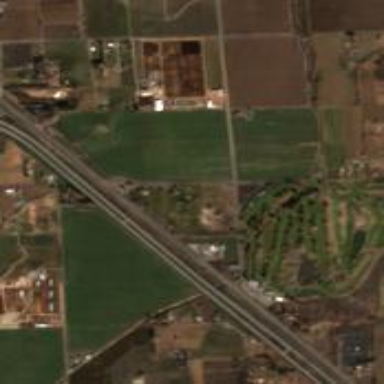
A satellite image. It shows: Golf course surrounded by greenery.